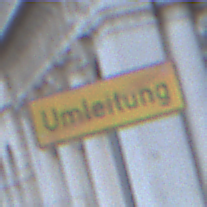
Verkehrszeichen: EndeDerUmleitungsankuendigung
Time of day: Dawn
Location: Outdoor (Urban)
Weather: Clear
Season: NotSpecified
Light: Natural